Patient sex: F
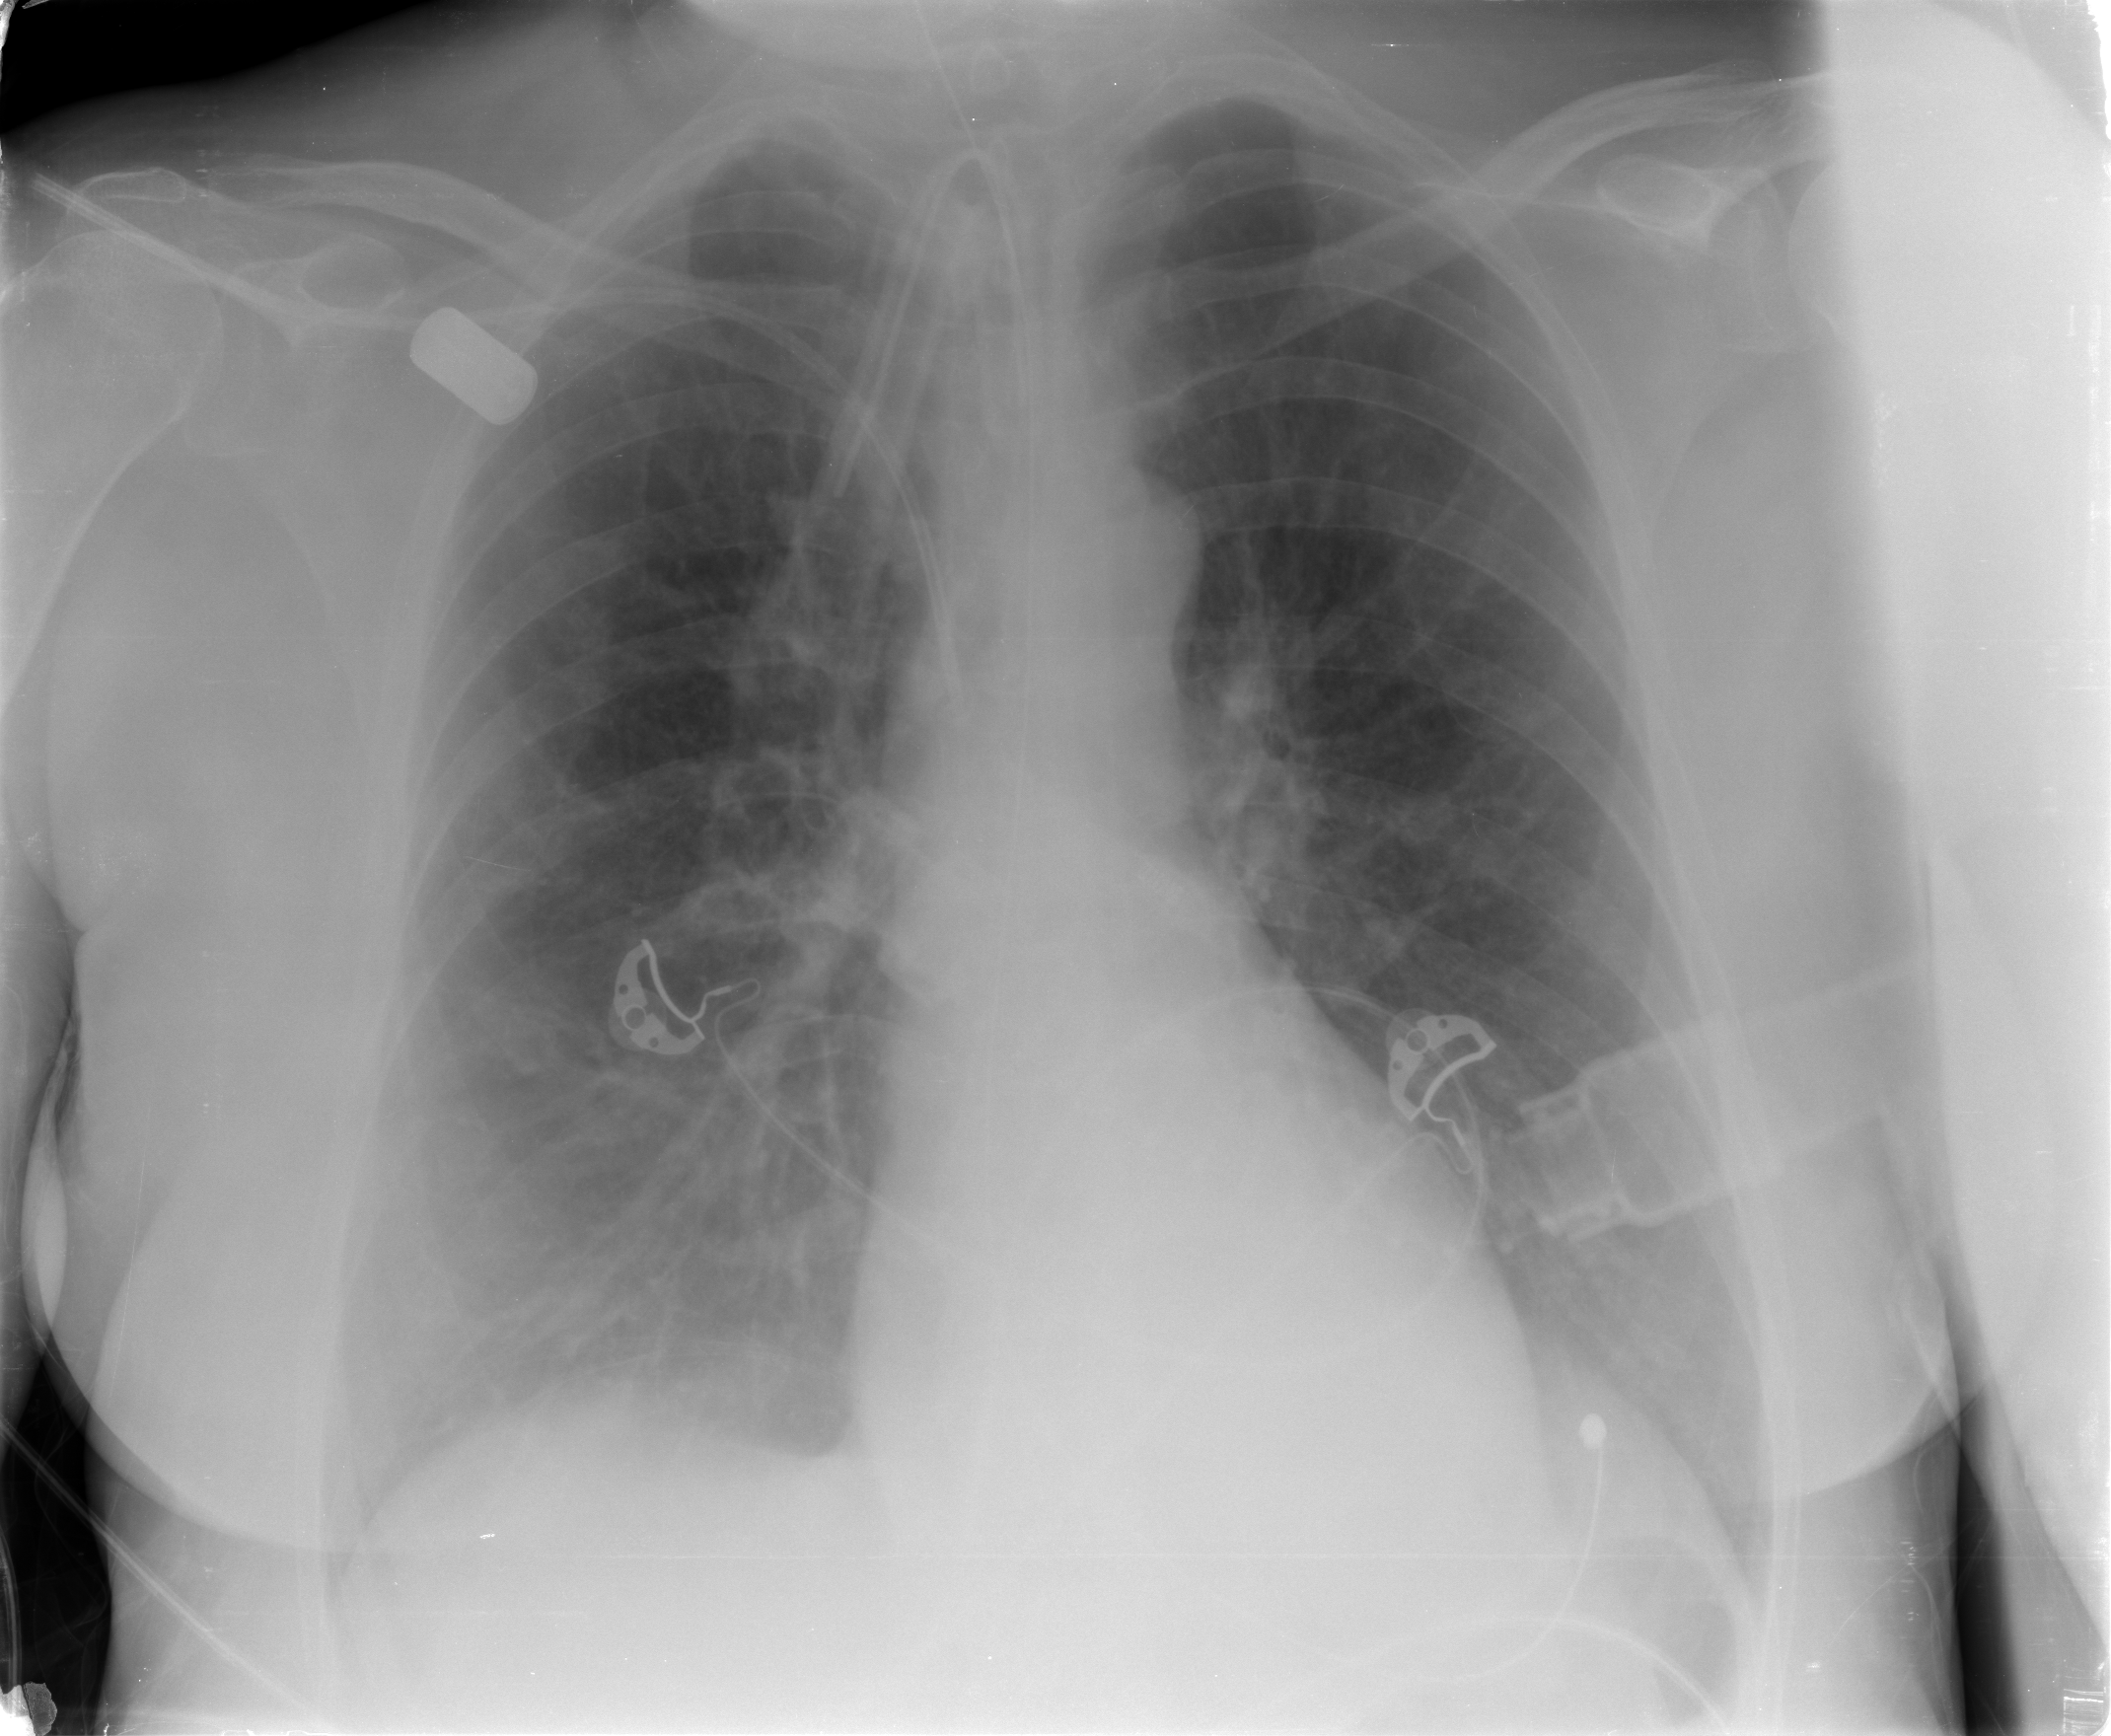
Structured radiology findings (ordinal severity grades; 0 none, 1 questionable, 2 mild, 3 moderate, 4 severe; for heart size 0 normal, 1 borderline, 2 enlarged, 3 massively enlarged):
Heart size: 0
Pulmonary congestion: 0
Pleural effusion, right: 0
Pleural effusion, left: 0
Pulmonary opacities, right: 0
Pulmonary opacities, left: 0
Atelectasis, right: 1
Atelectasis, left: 0